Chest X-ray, PA view. Patient: 8 years old, sex M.
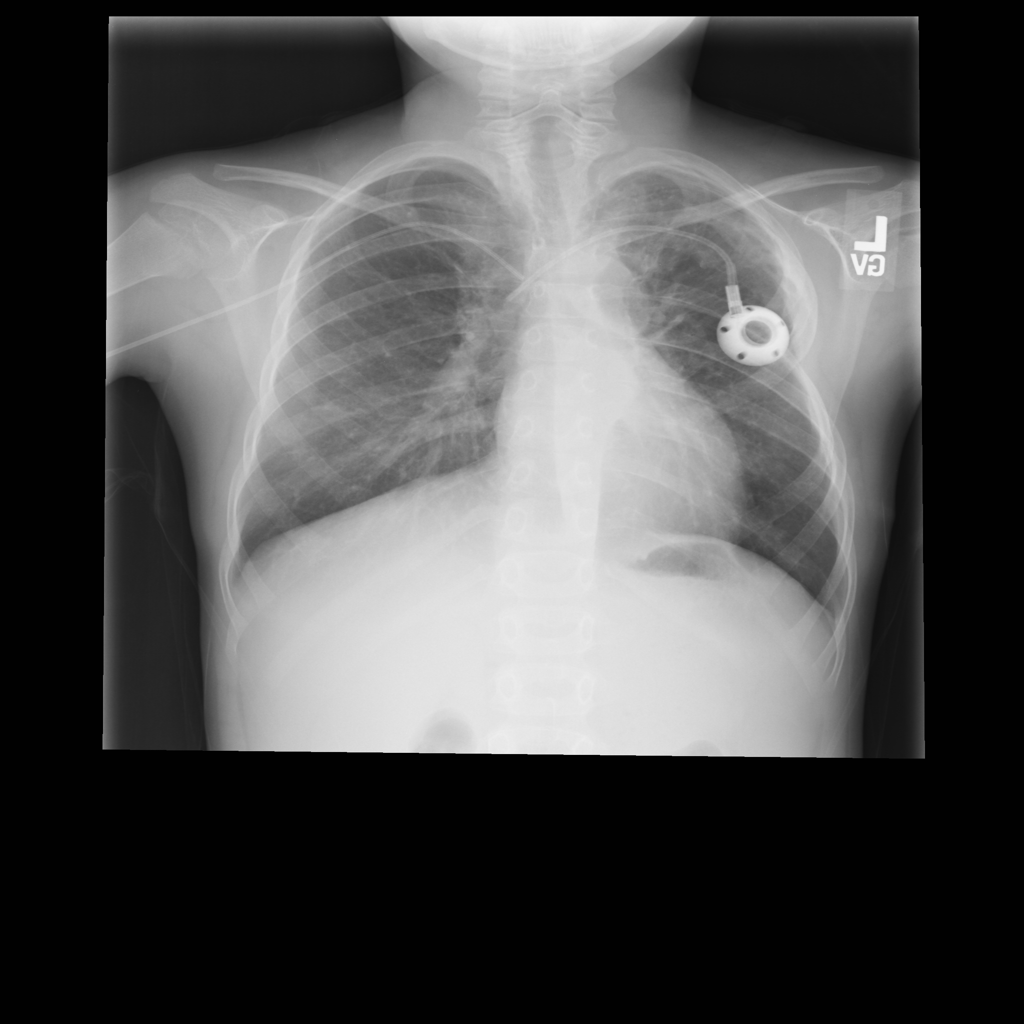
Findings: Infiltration